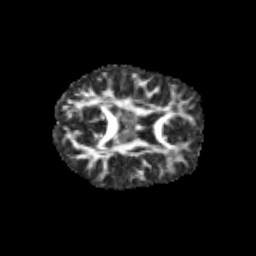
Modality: FA
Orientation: axial
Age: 10
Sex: female
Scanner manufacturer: siemens
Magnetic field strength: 3 T
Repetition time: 3.8 s
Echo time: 0.07 s